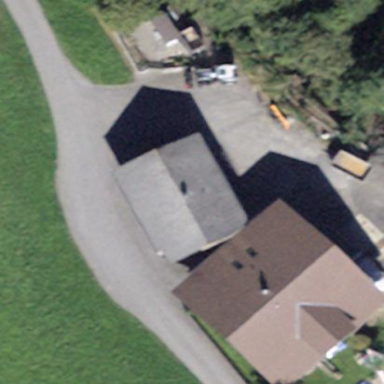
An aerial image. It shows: Residential building.